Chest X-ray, AP view. Patient: 36 years old, sex M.
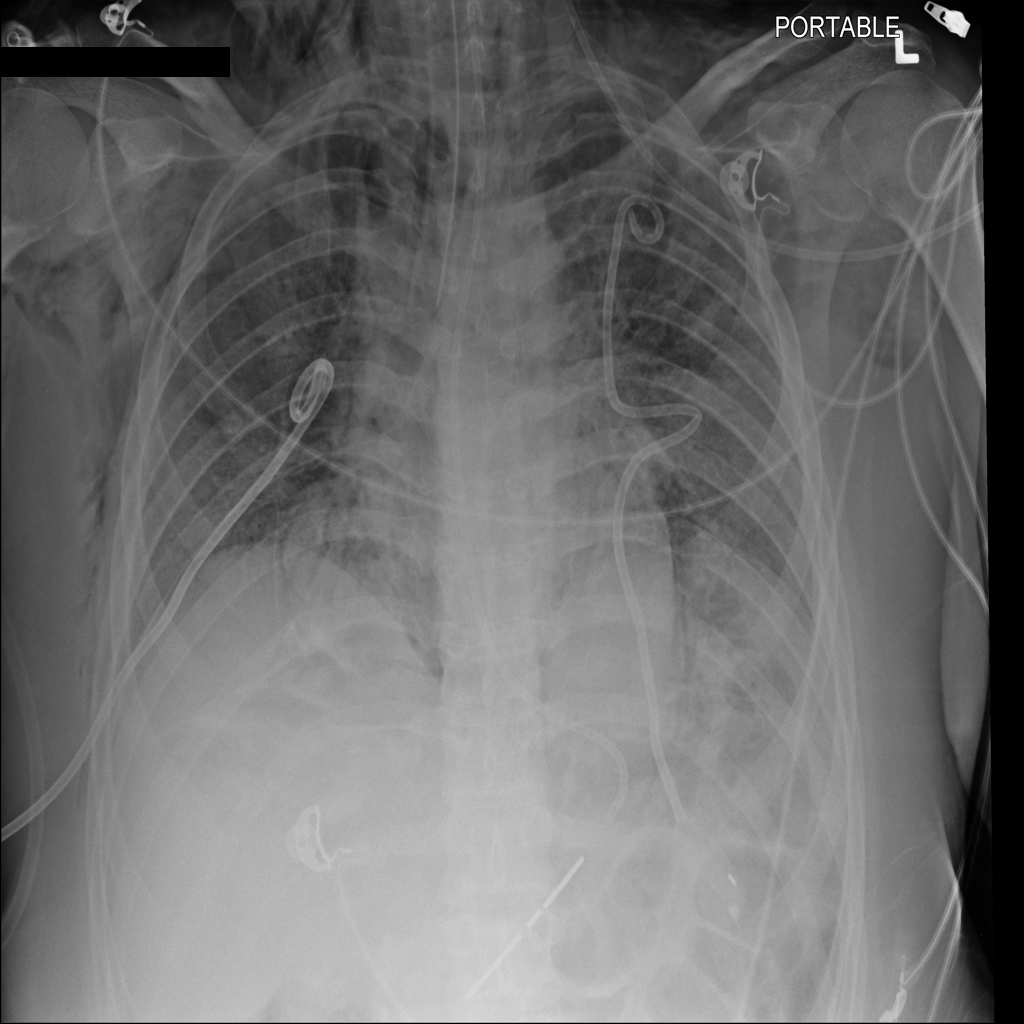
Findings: No Finding